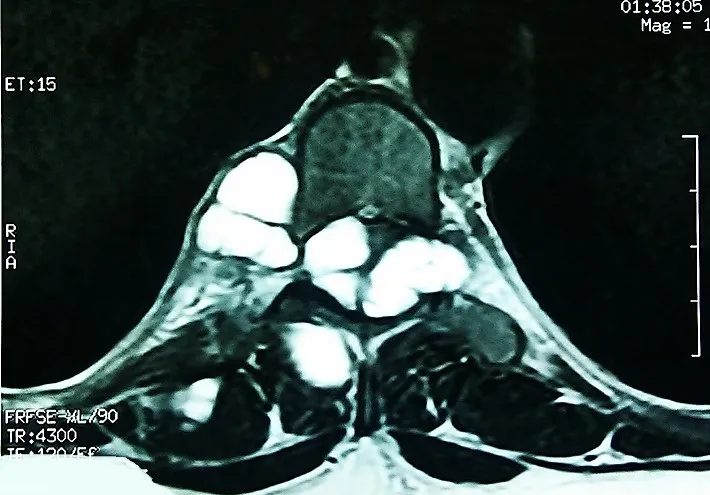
MRI in transversal view showing spinal cord compression by the vesicles of hydatid cysts.
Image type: radiology (mri)